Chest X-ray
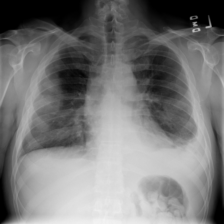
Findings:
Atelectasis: negative
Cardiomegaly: negative
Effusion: positive
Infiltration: negative
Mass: positive
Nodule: negative
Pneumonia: negative
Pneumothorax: negative
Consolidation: negative
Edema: negative
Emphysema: negative
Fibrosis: negative
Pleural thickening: negative
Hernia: negative